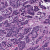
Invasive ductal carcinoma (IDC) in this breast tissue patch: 1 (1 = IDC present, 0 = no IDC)